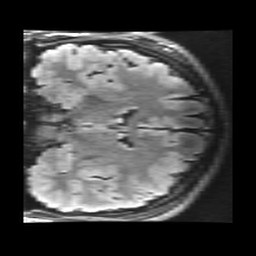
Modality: FLAIR
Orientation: coronal
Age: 19
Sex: male
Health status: healthy
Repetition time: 12 s
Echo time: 0.09782 s